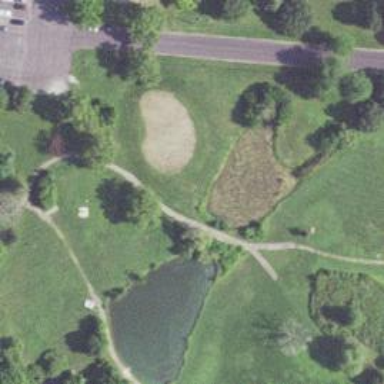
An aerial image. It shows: View of golf hole.